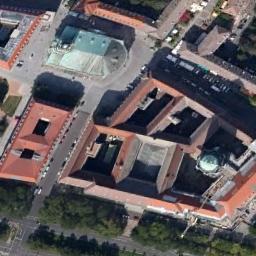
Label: church